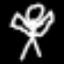
Label: angel